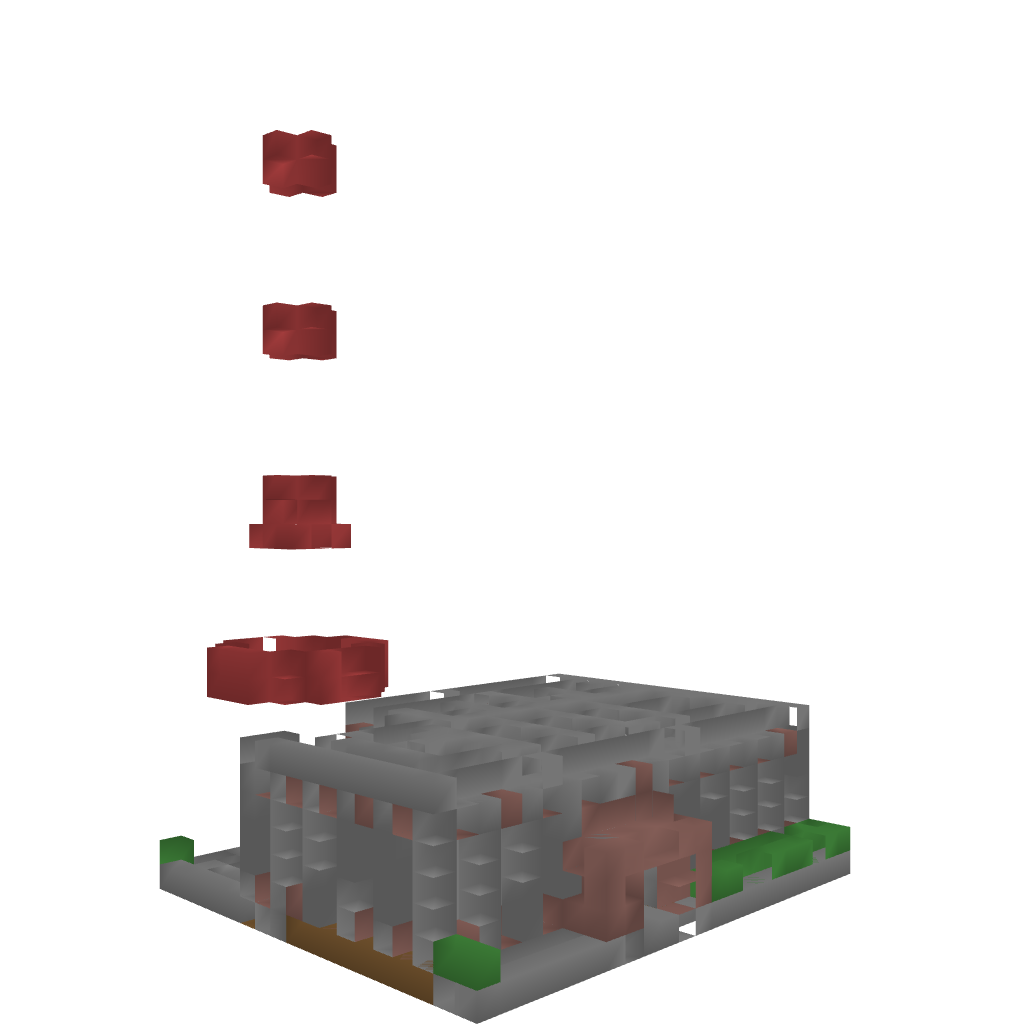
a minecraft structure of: Medium Factory bad low quality